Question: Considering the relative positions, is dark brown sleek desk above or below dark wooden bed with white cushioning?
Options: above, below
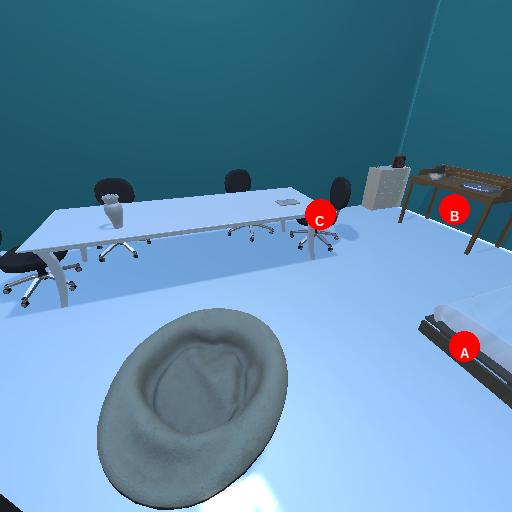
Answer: above